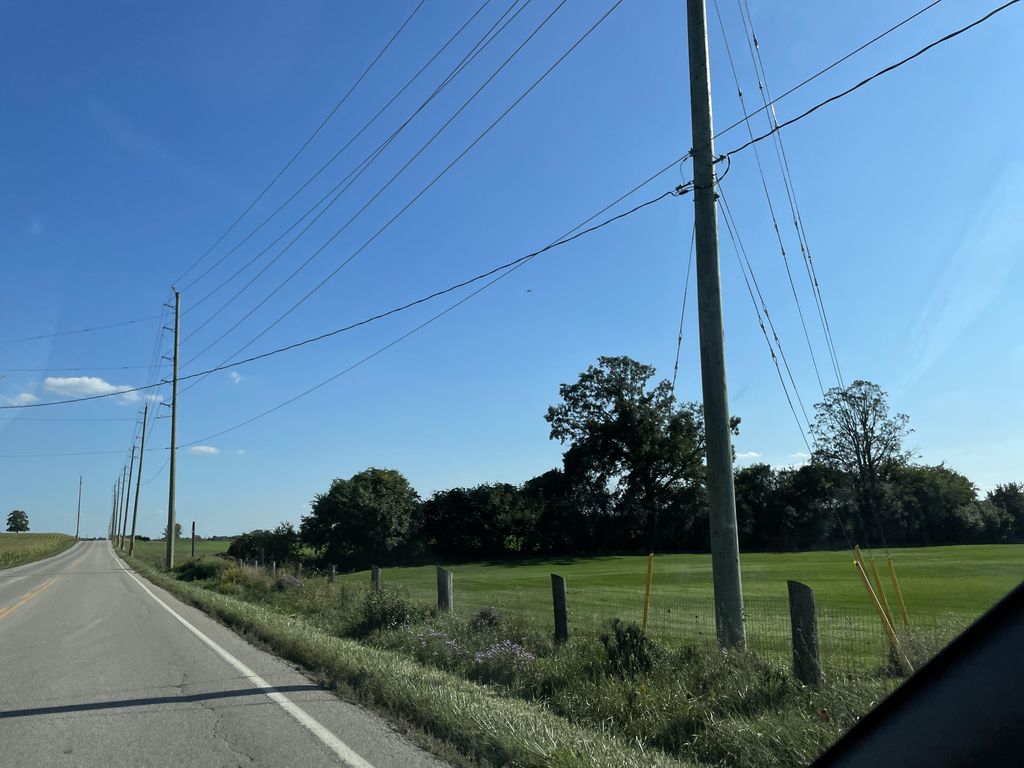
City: kitchener-waterloo